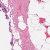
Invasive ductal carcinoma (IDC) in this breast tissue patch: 0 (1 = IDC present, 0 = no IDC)